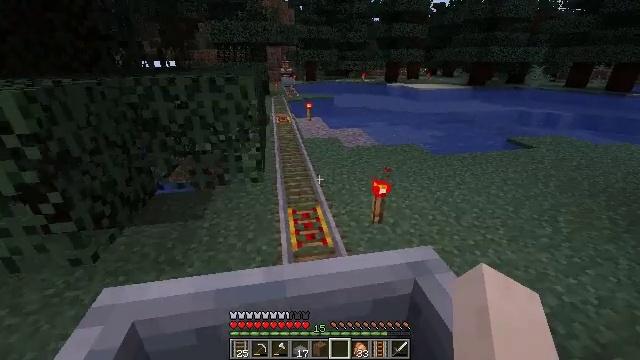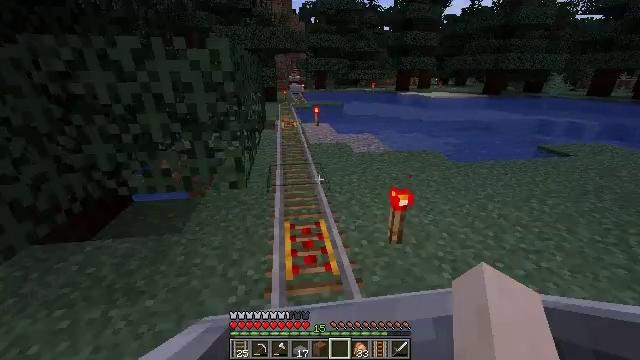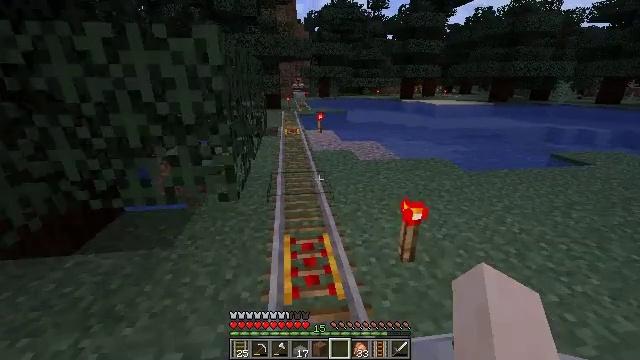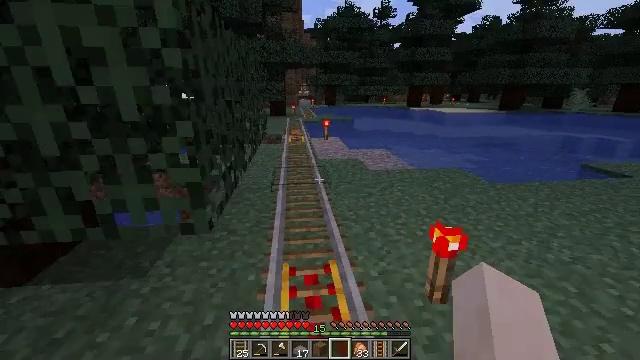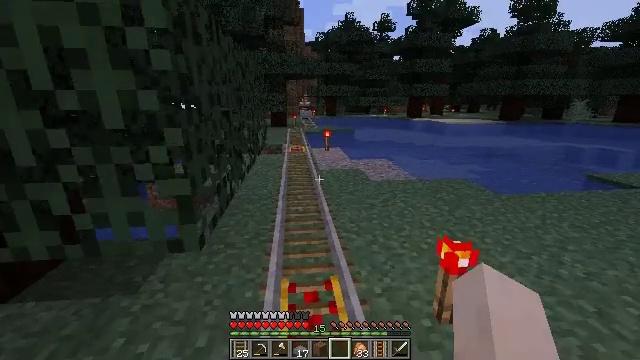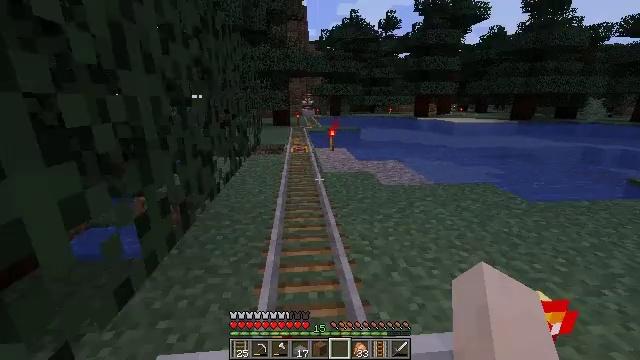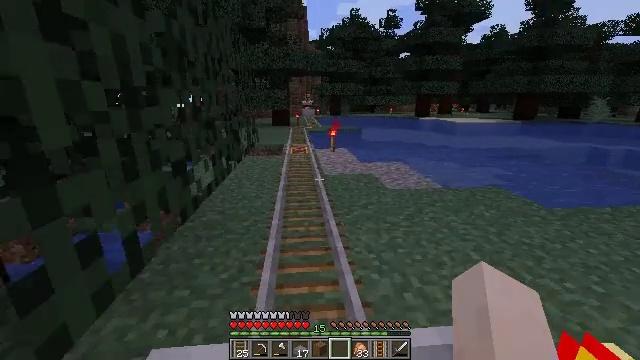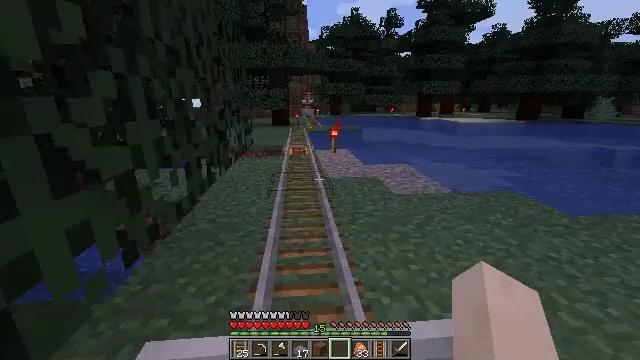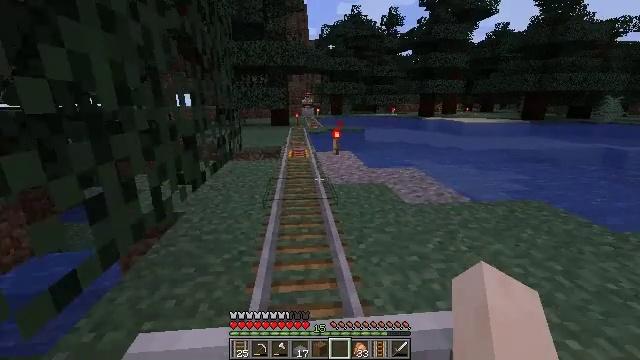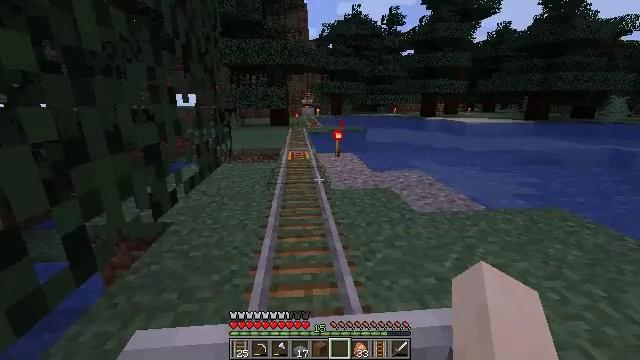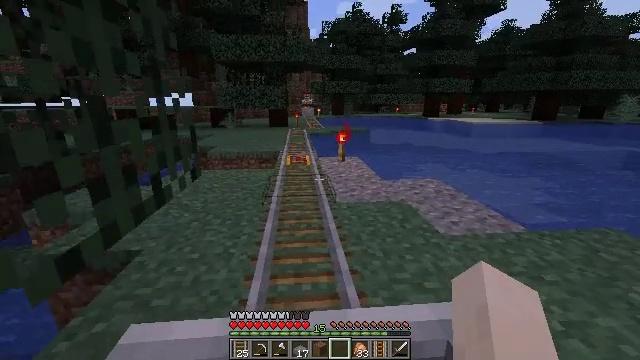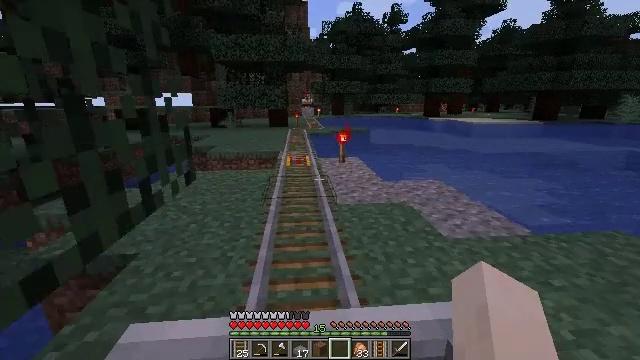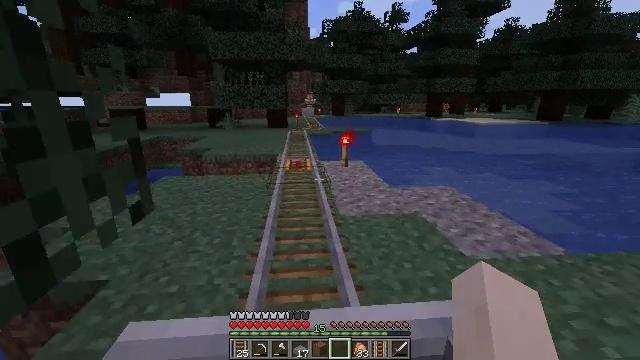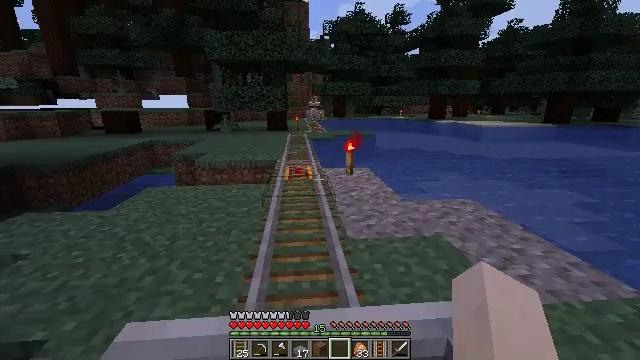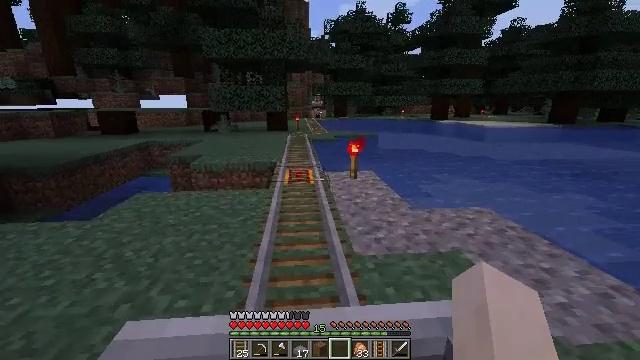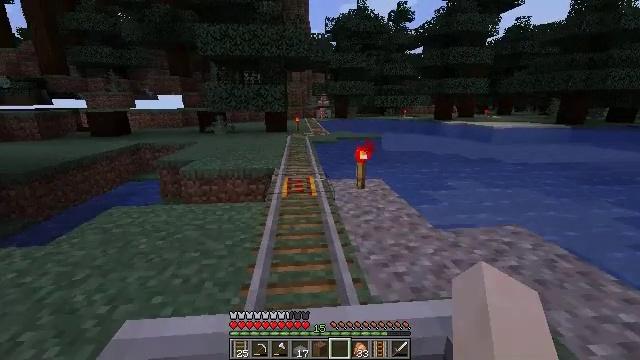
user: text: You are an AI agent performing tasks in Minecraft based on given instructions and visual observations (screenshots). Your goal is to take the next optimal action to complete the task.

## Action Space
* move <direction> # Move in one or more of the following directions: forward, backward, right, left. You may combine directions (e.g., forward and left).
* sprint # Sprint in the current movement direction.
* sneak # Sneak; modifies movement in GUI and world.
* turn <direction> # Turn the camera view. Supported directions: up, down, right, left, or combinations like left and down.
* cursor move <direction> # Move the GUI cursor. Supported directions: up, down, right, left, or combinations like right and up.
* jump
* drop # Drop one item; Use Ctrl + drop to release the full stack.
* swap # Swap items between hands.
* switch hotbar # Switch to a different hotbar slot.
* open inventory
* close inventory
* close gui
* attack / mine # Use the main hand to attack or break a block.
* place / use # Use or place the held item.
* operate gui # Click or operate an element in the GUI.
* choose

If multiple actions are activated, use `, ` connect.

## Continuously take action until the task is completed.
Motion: motion action
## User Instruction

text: Recycle the rail from an abandoned track.
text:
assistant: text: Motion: turn left and up
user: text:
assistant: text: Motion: turn left and up
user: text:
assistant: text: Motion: turn up
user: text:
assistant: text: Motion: turn up
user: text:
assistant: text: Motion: no_op
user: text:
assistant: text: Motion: no_op
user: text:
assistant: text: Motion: no_op
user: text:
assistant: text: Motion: no_op
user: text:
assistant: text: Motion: no_op
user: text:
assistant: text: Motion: no_op
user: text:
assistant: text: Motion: no_op
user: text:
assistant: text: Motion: no_op
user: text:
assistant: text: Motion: no_op
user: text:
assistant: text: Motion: no_op
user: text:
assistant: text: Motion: no_op
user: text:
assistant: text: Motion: no_op
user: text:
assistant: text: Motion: no_op
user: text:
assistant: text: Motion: no_op
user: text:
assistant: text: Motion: no_op
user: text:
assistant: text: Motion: no_op
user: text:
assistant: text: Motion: turn up
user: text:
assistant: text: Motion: turn up
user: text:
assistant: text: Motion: turn up
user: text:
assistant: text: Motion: no_op
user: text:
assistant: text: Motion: no_op
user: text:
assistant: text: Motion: no_op
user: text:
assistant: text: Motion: no_op
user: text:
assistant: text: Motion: no_op
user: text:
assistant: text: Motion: no_op
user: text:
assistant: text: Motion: no_op